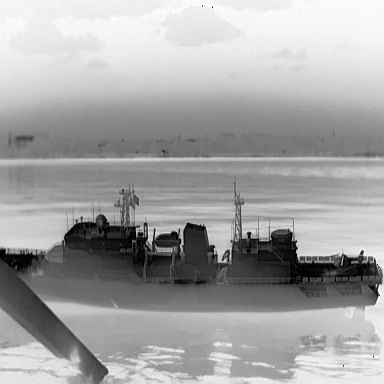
There is a warship in the infrared image.